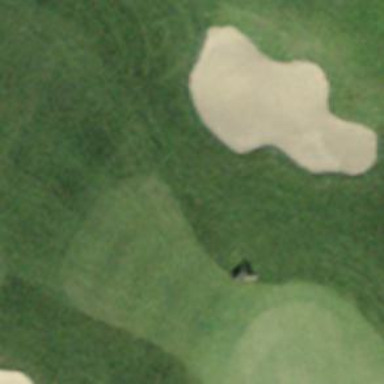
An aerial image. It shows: Sand bunker on golf course.